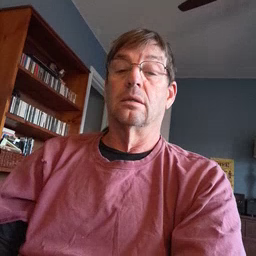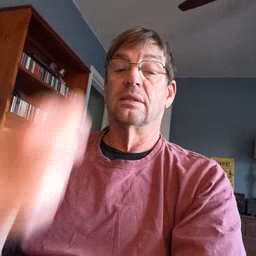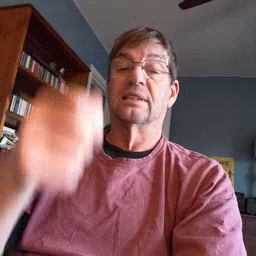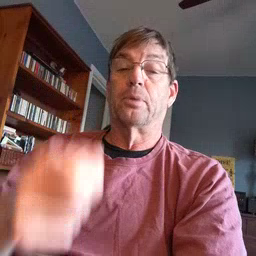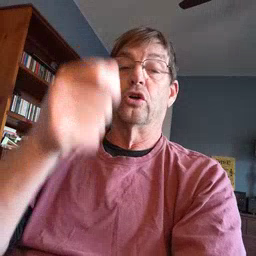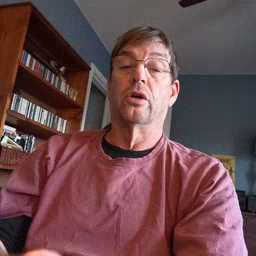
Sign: zipper